Interaction volume radius: 5 \u00c5
Interaction volume height: 40 \u00c5
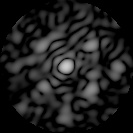
Disorder parameter: 0.5718